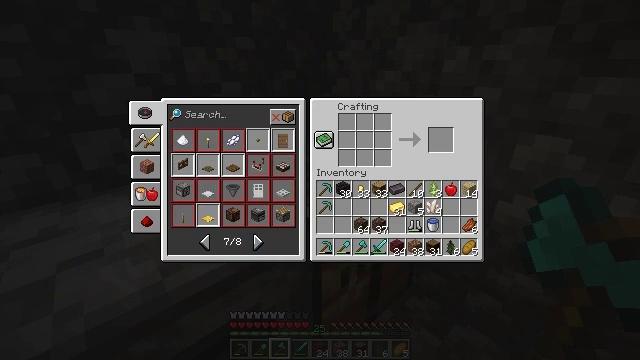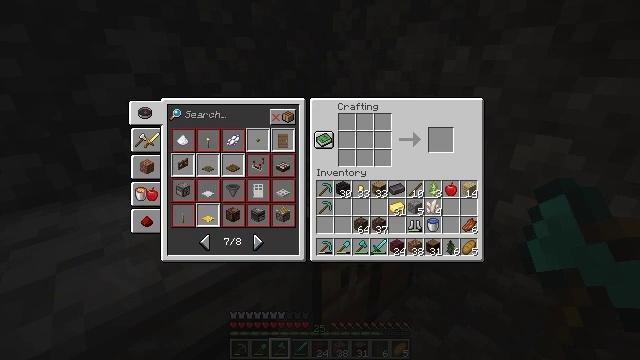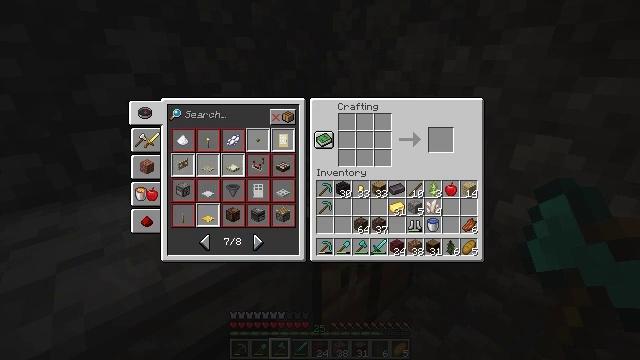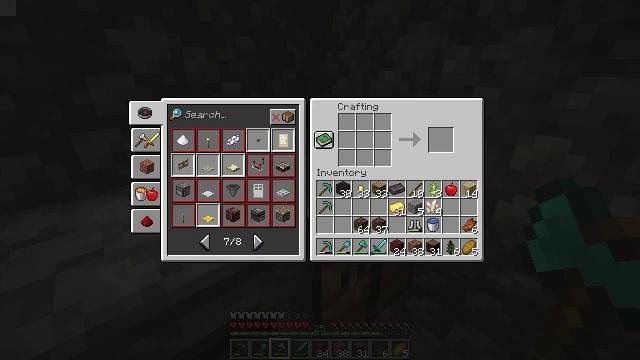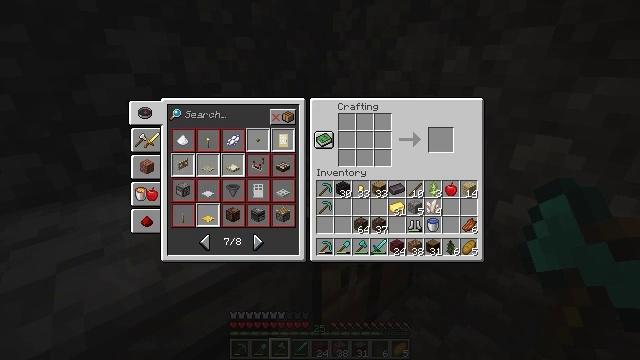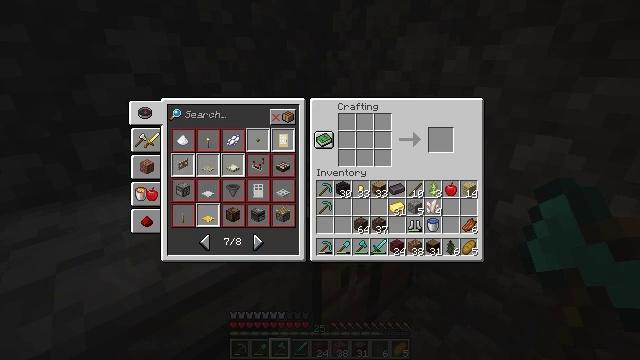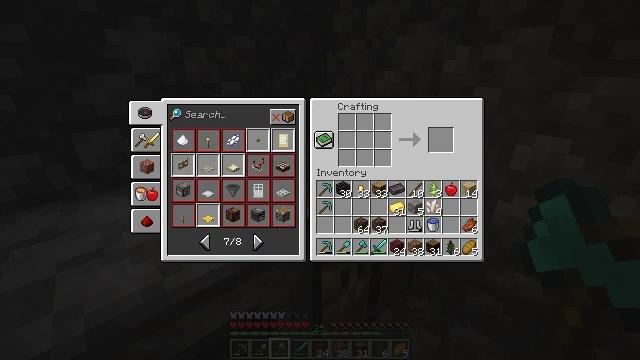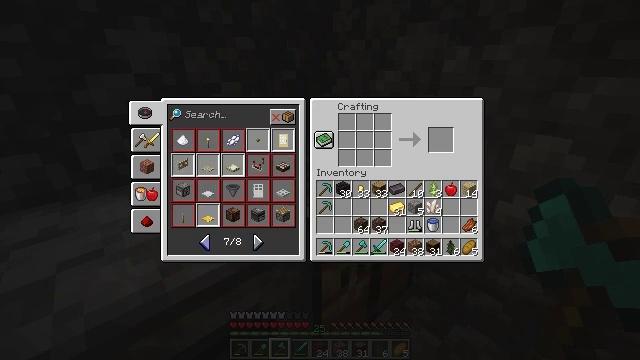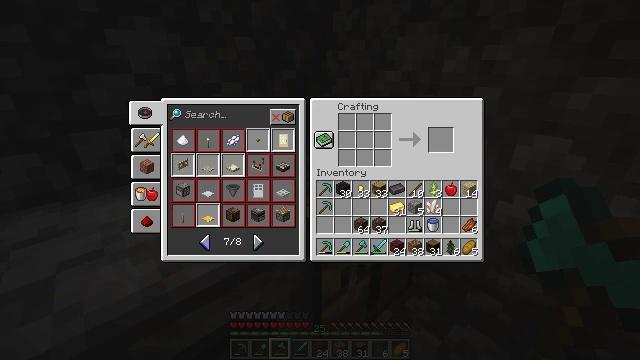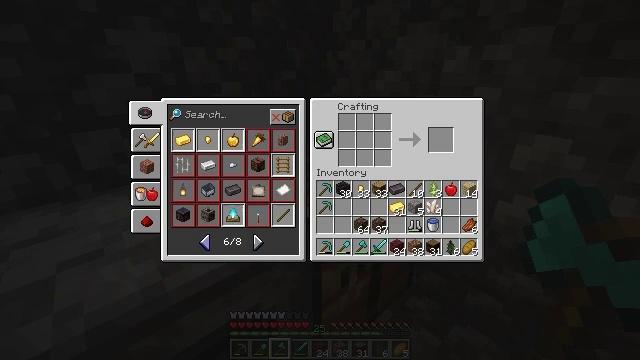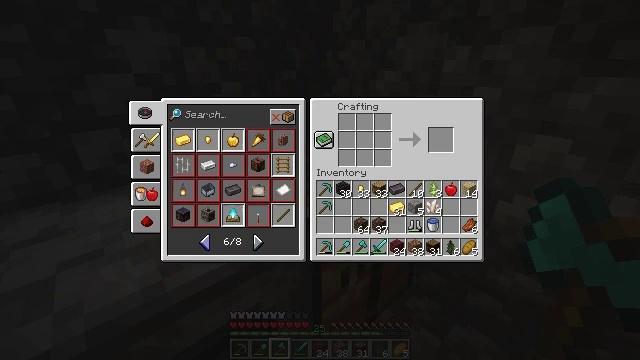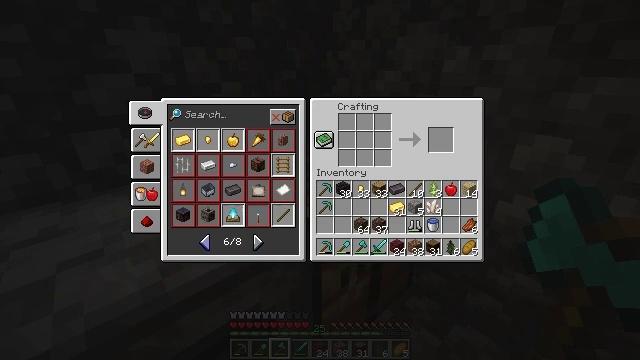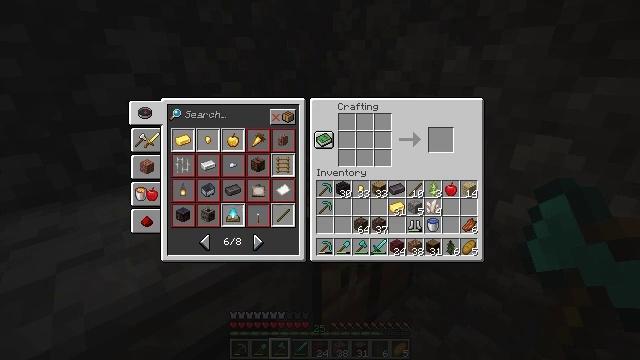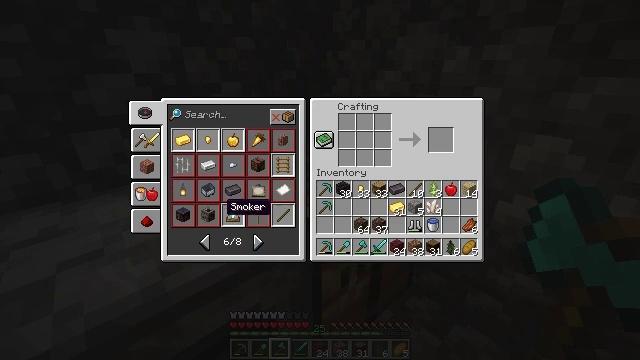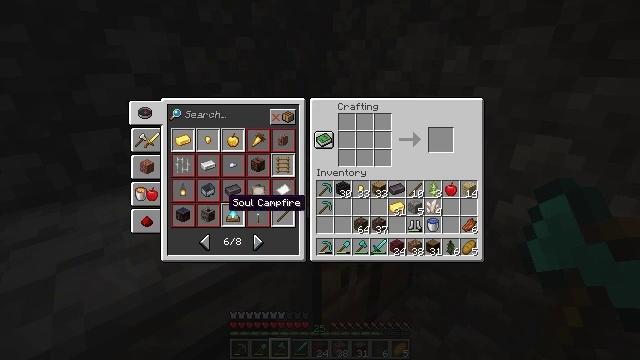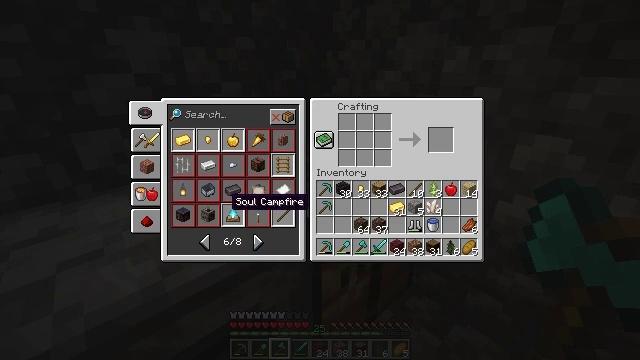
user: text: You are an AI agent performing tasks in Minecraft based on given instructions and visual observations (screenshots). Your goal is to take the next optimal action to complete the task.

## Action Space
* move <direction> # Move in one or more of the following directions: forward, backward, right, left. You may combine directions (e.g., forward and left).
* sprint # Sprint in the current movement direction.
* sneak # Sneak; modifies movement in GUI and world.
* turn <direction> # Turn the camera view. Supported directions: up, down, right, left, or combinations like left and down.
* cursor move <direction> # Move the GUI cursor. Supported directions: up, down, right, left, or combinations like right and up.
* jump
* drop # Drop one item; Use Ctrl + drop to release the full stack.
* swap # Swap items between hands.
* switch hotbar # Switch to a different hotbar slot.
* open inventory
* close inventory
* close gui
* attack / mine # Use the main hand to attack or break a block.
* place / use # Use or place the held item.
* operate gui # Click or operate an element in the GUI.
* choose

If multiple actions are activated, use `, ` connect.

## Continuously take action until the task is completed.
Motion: motion action
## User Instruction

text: Make a soul campfire using the crafting table.
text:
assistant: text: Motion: no_op
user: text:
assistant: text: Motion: no_op
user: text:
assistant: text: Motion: operate gui
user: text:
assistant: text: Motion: operate gui
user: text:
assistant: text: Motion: operate gui
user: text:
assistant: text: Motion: no_op
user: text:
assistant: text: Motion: no_op
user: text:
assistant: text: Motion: no_op
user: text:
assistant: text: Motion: operate gui
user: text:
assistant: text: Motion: operate gui
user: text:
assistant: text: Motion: operate gui
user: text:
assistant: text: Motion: cursor move right and up
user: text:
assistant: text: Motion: cursor move right and up
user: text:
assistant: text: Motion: no_op
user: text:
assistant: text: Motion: no_op
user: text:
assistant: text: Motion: no_op
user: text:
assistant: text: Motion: no_op
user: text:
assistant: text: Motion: operate gui
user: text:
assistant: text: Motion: operate gui
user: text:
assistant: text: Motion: operate gui
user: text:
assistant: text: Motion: no_op
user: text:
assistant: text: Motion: no_op
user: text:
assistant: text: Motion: no_op
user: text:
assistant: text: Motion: no_op
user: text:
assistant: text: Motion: no_op
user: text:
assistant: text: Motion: no_op
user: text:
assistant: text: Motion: no_op
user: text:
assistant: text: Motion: no_op
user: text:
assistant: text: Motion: no_op
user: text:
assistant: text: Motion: no_op